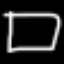
Label: square